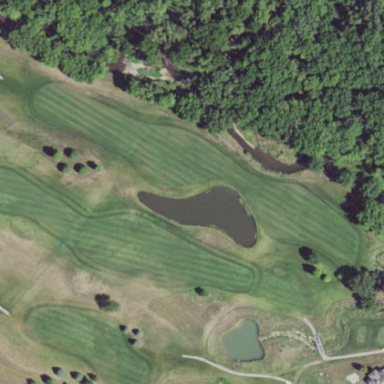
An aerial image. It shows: Grassy area designated as golf fairway.